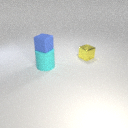
large cyan rubber cylinder to the left of small yellow metal cube